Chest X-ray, PA view. Patient: 65 years old, sex F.
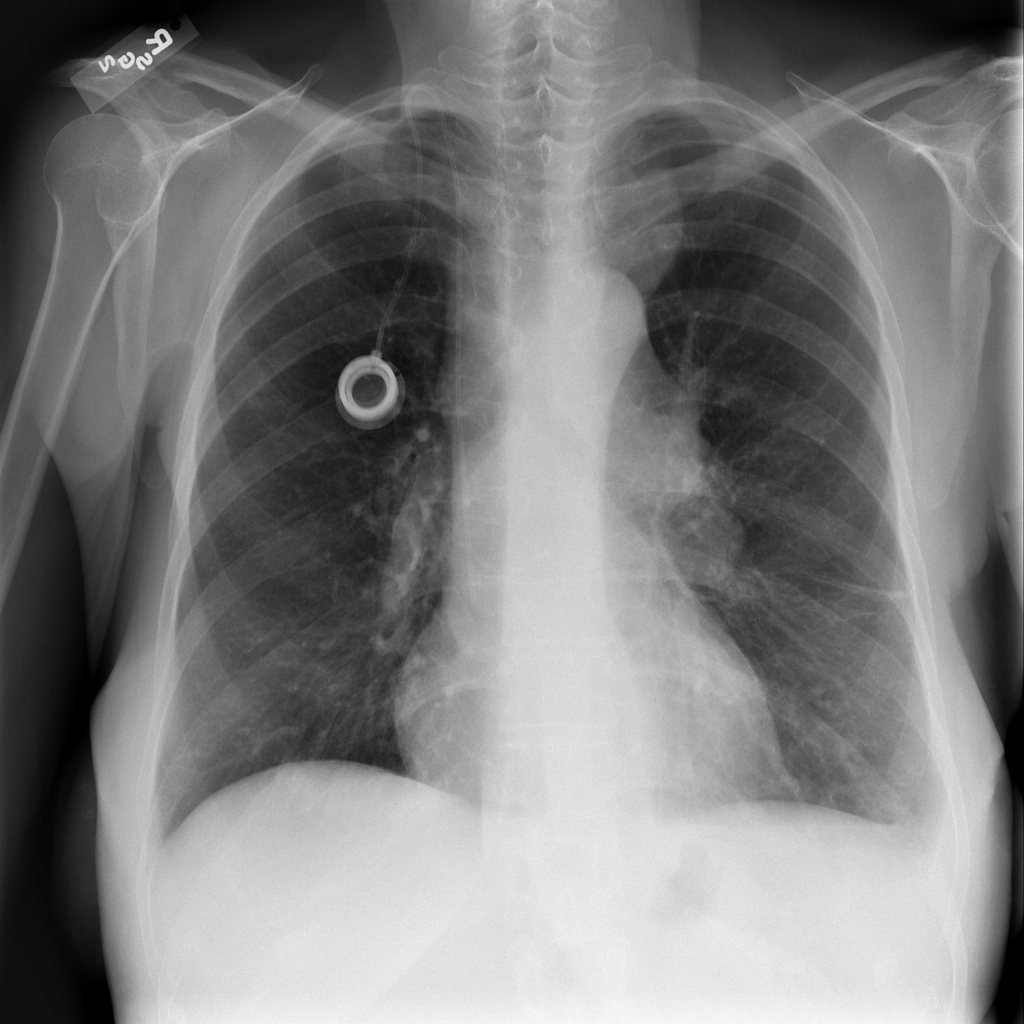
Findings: Mass